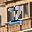
Label: 2